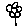
Label: flower